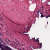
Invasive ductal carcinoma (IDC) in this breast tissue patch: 0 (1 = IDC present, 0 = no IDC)